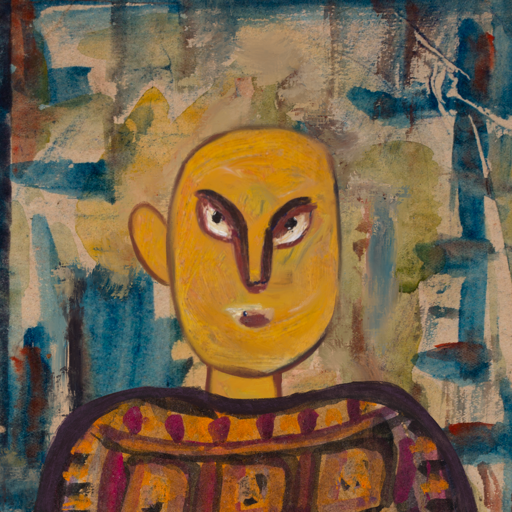
Background: Orphan, Head And Neck Front: After_Raid, Face Front: After_Raid, Bust: Doll, Hair Front: Blank, Head Accessory: Blank, Second Necklace: Blank, Necklace: Blank, Baby: Blank